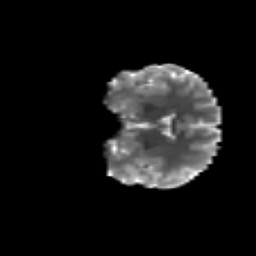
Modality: T2w
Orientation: coronal
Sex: female
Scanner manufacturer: siemens
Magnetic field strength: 3 T
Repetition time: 5 s
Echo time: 0.071 s